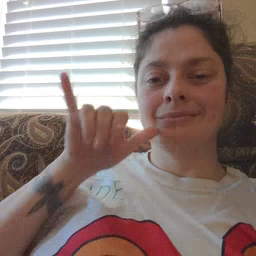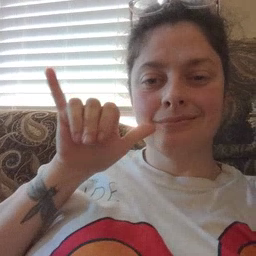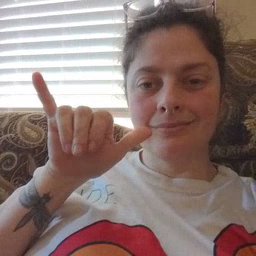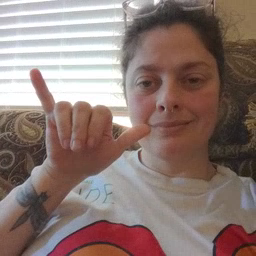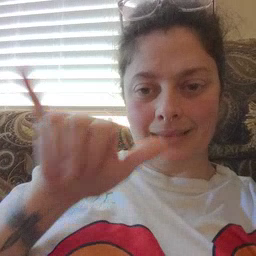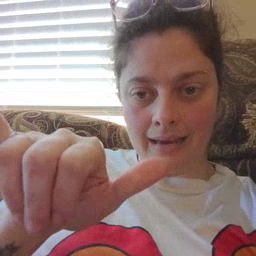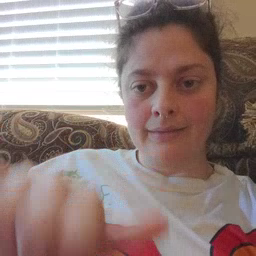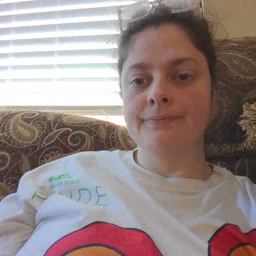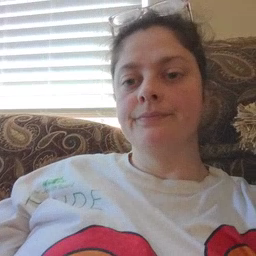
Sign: stay